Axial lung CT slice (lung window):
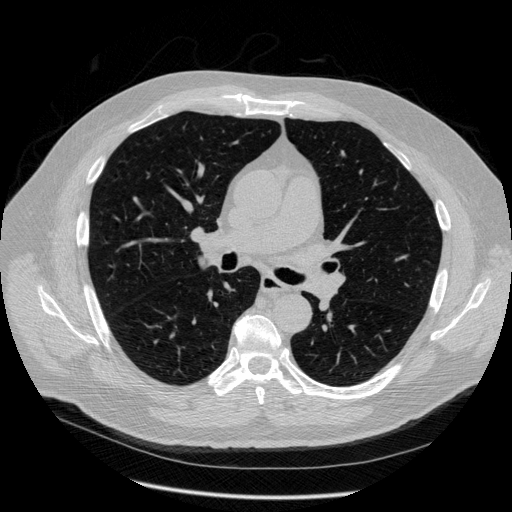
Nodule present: no